Question: The following image was created using HTML in a METRO application. But right now, I'm working with C# with METRO APPLICATION, and until I know from XAML I don't know how to imitate the following template.
I mean, I'd use a stack panel but I know that's not a stack panel because it cannot divide the textblock into lines.
This should be a trick to do this in c#.

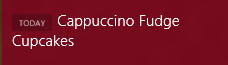
Answer: did you have looked at the
'''
<Run />
'''
element in xaml? you can do formatting and much more with it.

its close to your image, but of course not perfect :). the question is, do you want to bind all 3 text?
'''
<Grid Width="250" Height="70" Background="#FF8D3838">
<Grid.RowDefinitions>
<RowDefinition />
<RowDefinition />
</Grid.RowDefinitions>
<TextBlock Grid.Row="0" VerticalAlignment="Bottom" Margin="20,0,5,0">
<Run Text=" TODAY " Background="#FF722828" Foreground="AntiqueWhite" />
<Run Text=" Cappuccino Fudge" FontSize="20" Foreground="White"/>
</TextBlock>
<TextBlock Grid.Row="1" Text="CupCakes" Foreground="White" VerticalAlignment="Top" FontSize="20" Margin="20,0,5,0"/>
</Grid>
'''